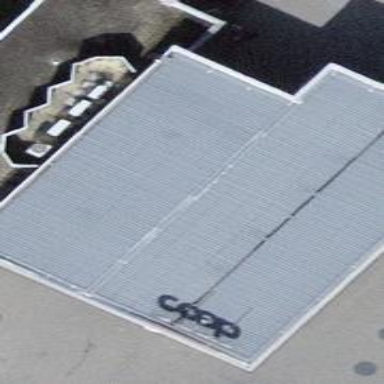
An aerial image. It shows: Fuel amenity located on the roof of building.